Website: lowes
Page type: payment
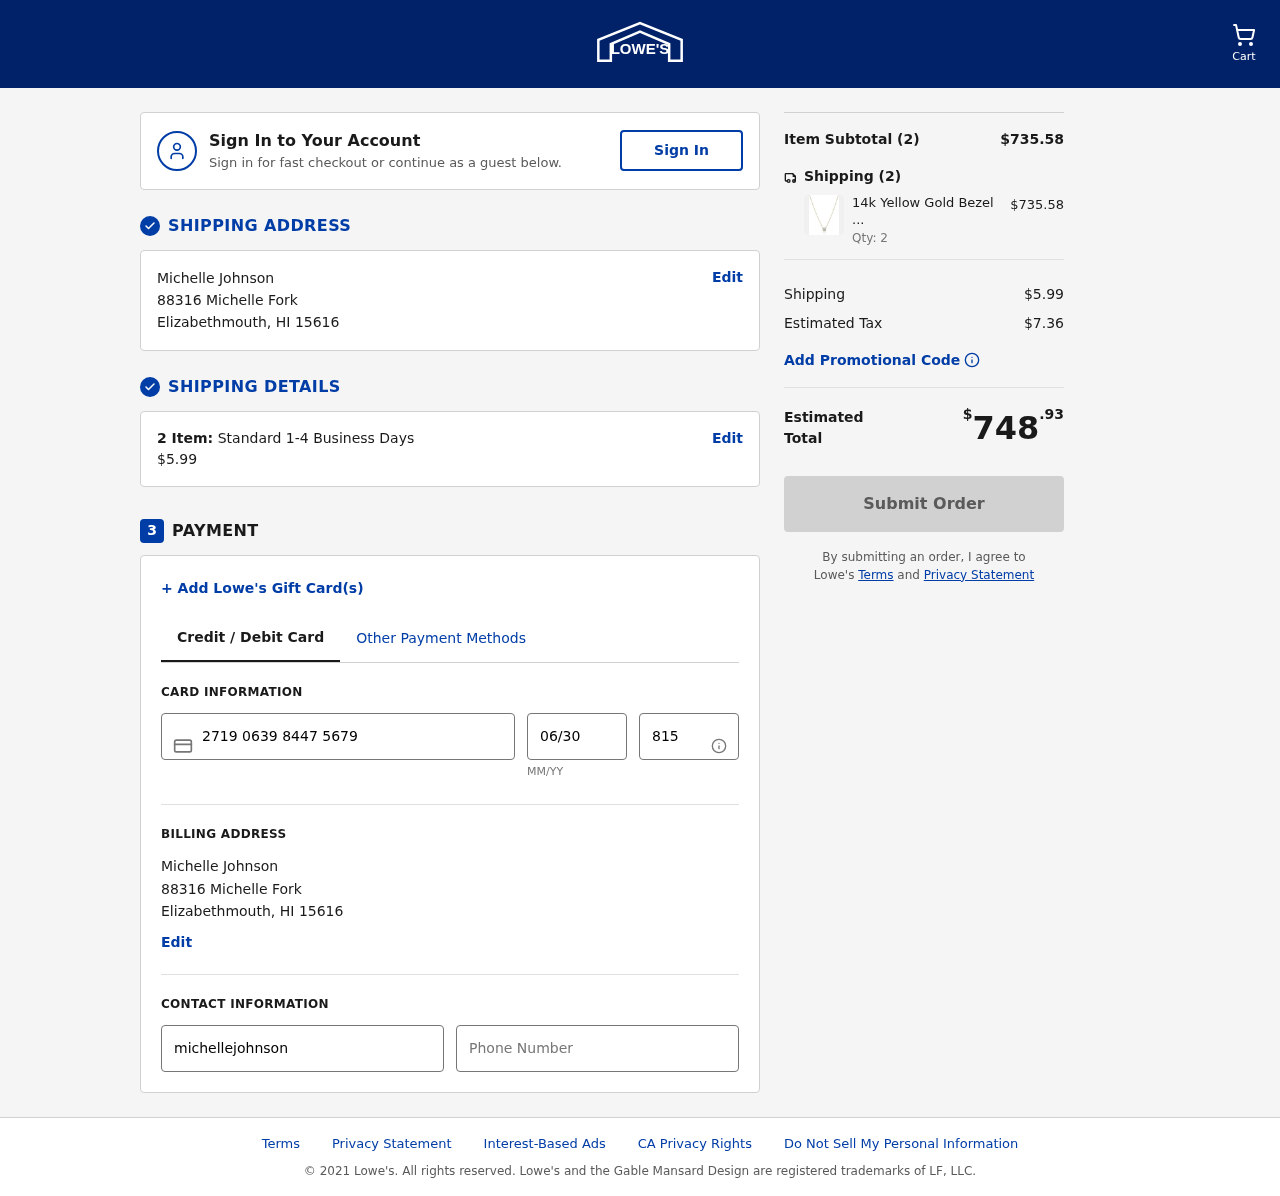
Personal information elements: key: PII_CARD_CVV
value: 815
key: PII_CARD_EXPIRY
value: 06/30
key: PII_CARD_NUMBER
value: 2719 0639 8447 5679
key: PII_CITY
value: Elizabethmouth
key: PII_EMAIL
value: michellejohnson@gmail.com
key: PII_FULLNAME
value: Michelle Johnson
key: PII_PHONE
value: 8362641591
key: PII_POSTCODE
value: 15616
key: PII_STATE_ABBR
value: HI
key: PII_STREET
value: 88316 Michelle Fork
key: PII_FULLNAME2
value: Michelle Johnson
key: PII_STREET2
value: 88316 Michelle Fork
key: PII_CITY2
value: Elizabethmouth
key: PII_STATE_ABBR2
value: HI
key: PII_POSTCODE2
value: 15616
Product elements: key: PRODUCT1_NAME
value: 14k Yellow Gold Bezel Set Solitaire Adjustable Pendant Necklace (1/2cttw, J-K Color, I1-I2 Clarity),
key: PRODUCT1_PRICE
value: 367.79
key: PRODUCT1_QUANTITY
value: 2
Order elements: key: ORDER_NUM_ITEMS
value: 2
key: ORDER_SHIPPING_COST
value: $5.99
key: ORDER_NUM_ITEMS2
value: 2
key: ORDER_SUBTOTAL
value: $735.58
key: ORDER_NUM_ITEMS3
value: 2
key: ORDER_SHIPPING_COST2
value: $5.99
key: ORDER_TAX
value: $7.36
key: ORDER_TOTAL
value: $748.93